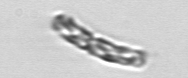
Label: Guinardia_striata